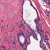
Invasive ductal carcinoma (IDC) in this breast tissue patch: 0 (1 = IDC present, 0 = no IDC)